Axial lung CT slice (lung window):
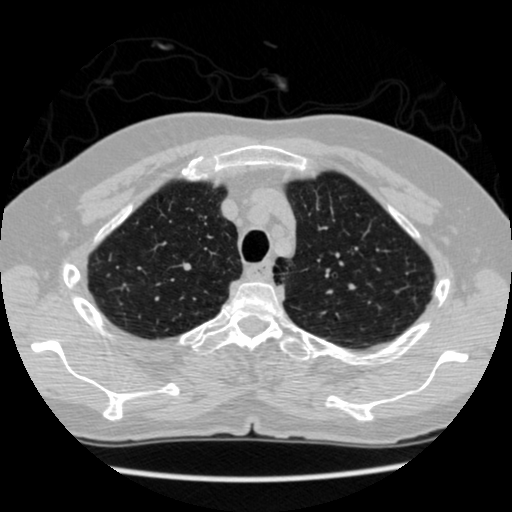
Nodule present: no